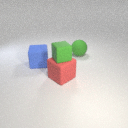
large blue rubber cube behind large red rubber cube